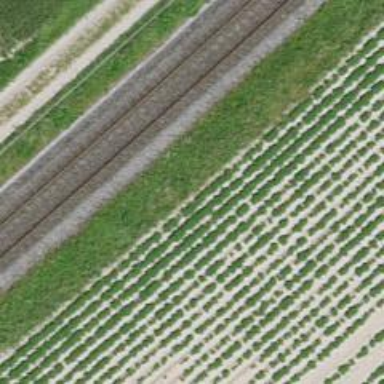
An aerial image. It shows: Railway track with contact line for electrification.